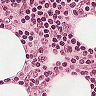
Metastatic tissue present: no